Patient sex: M
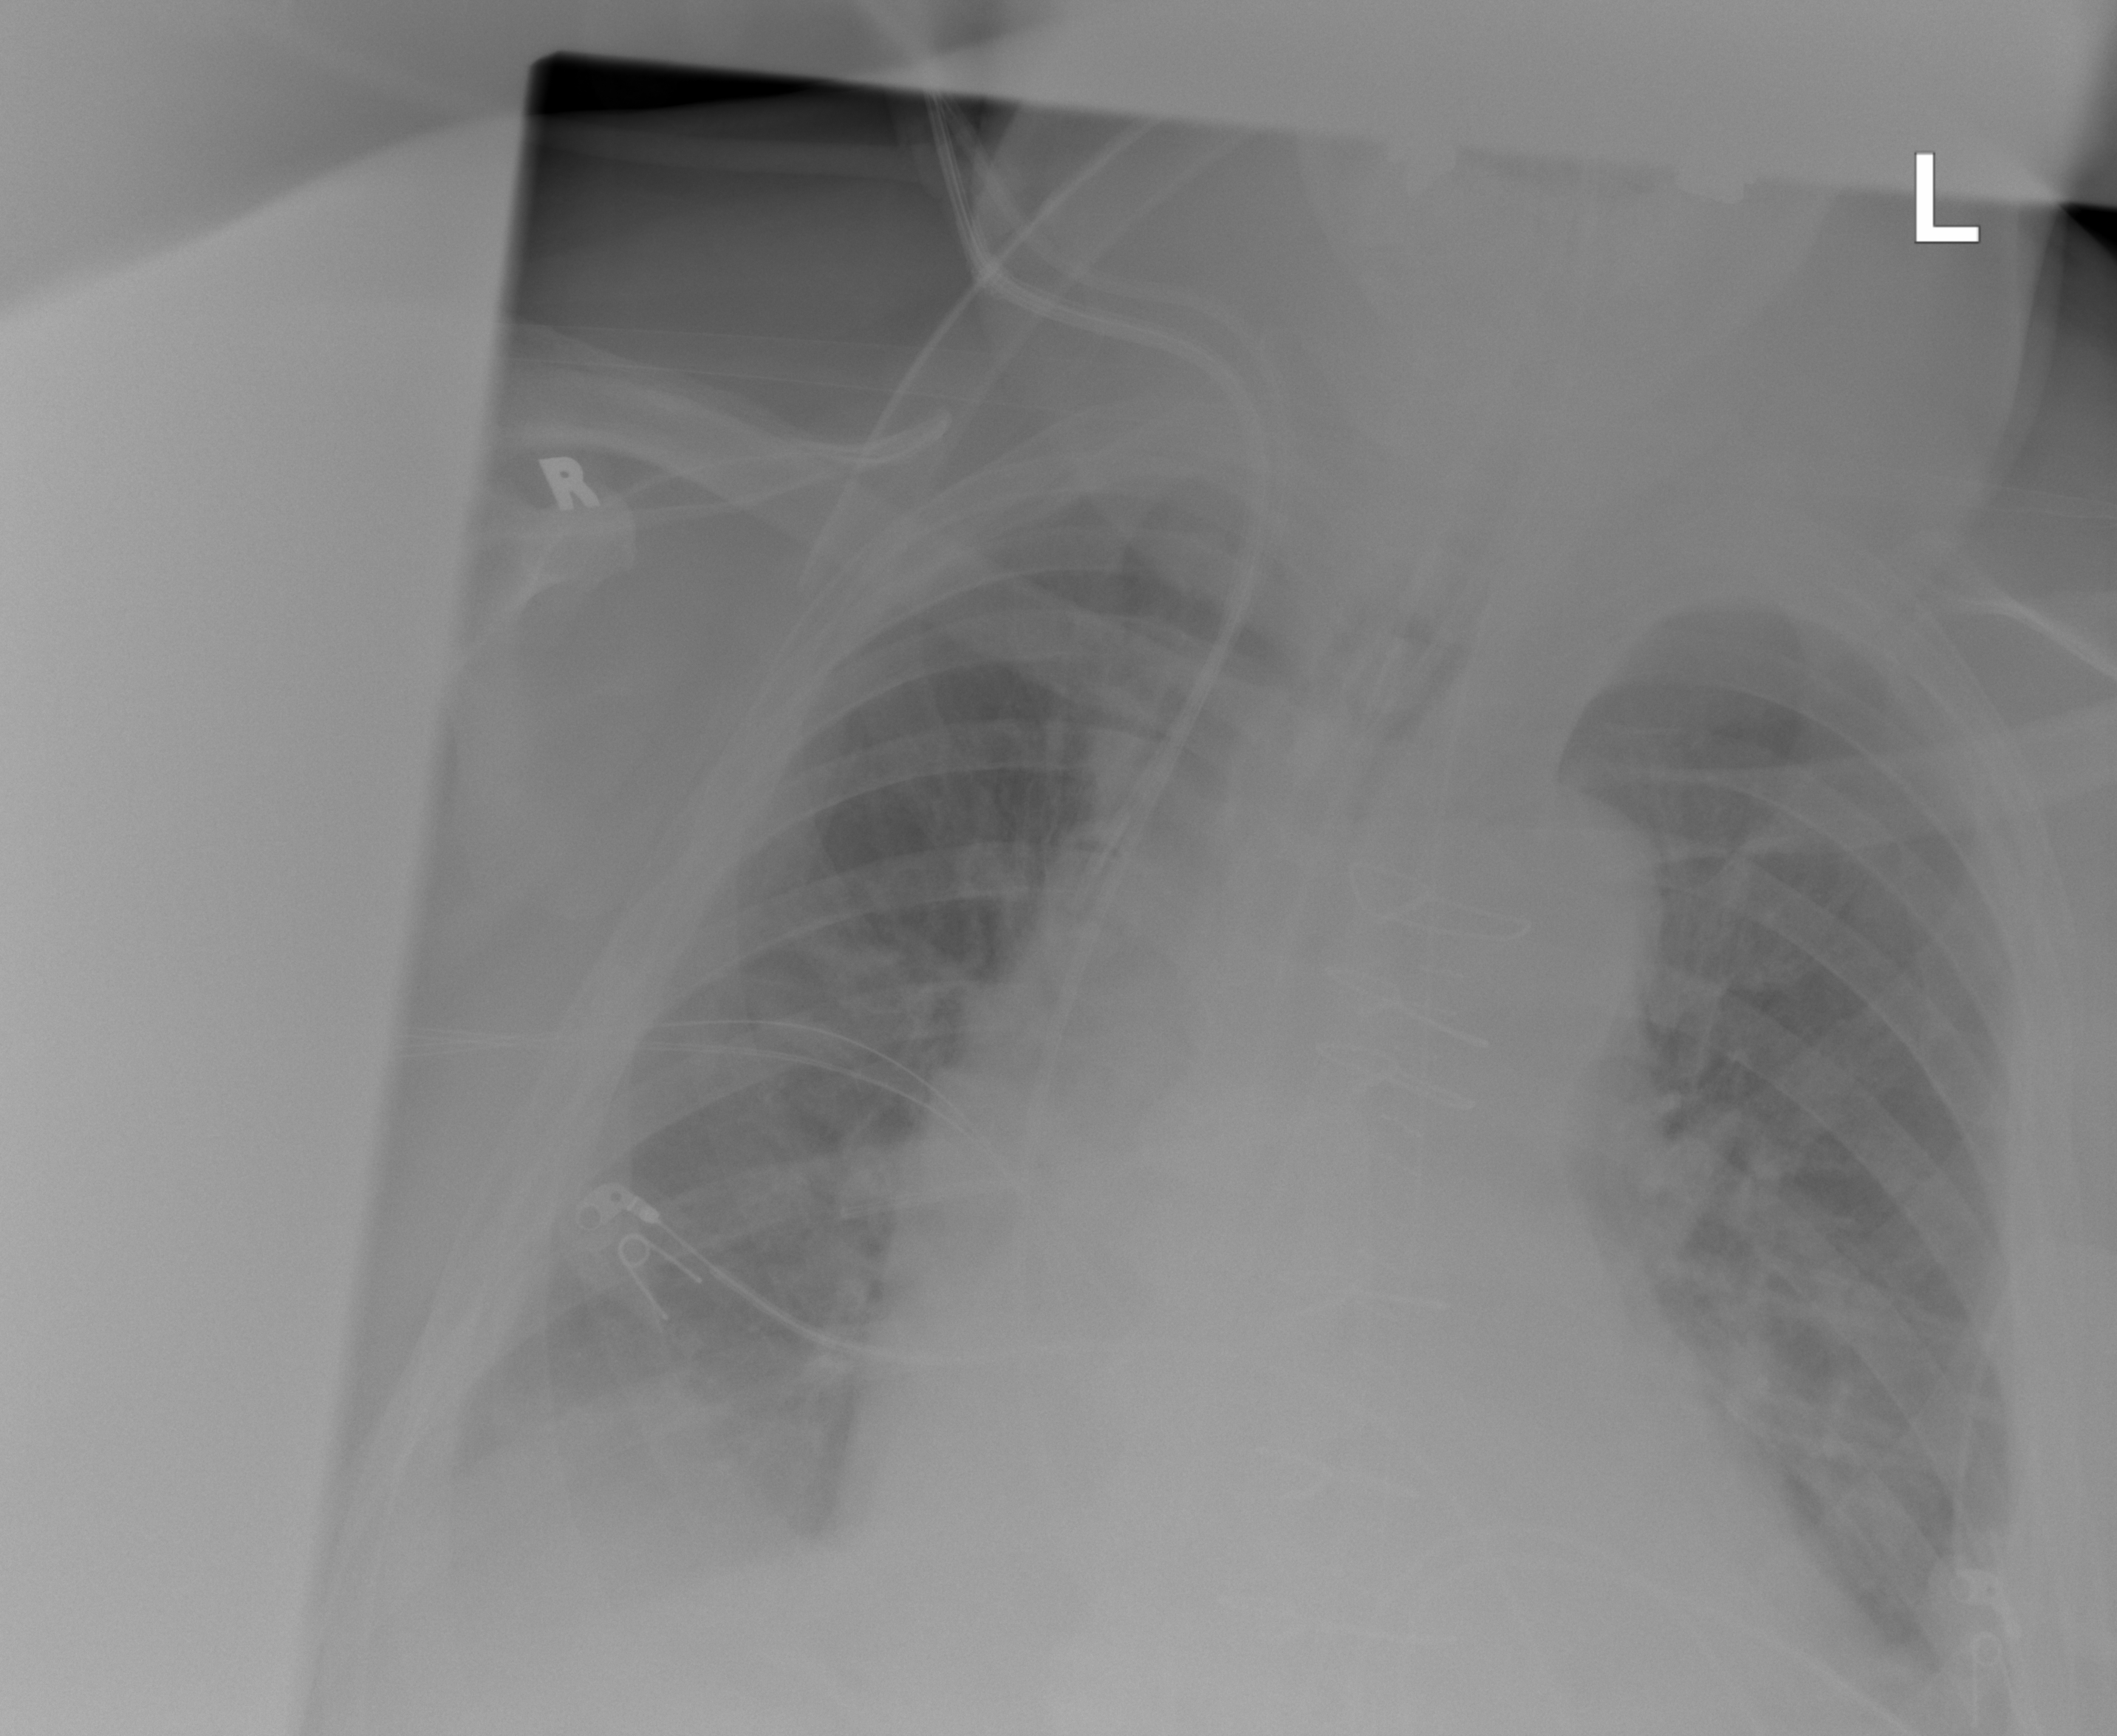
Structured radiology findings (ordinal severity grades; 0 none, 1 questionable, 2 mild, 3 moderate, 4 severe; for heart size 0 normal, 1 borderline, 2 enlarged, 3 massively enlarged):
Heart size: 2
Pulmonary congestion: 1
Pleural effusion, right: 2
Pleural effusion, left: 2
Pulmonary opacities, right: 0
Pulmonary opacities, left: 0
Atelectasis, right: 2
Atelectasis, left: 2